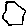
Label: hexagon